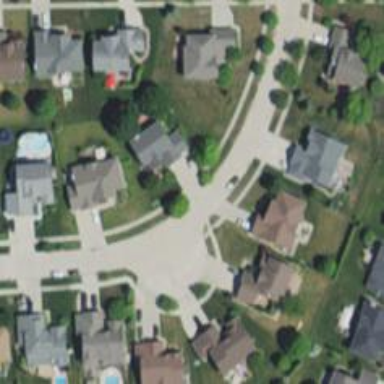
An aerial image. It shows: Residential road with separate sidewalk.